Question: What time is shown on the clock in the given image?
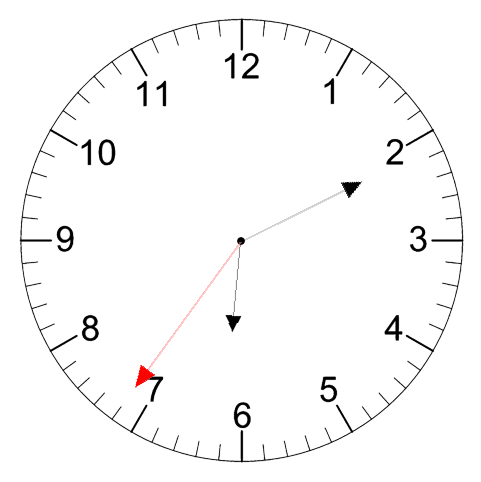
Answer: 06:10:36